Interaction volume radius: 5 \u00c5
Interaction volume height: 10 \u00c5
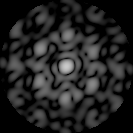
Disorder parameter: 0.608